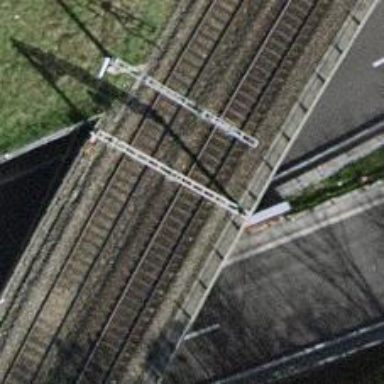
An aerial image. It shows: Railway signal.